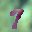
Label: 7